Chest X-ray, PA view. Patient: 22 years old, sex F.
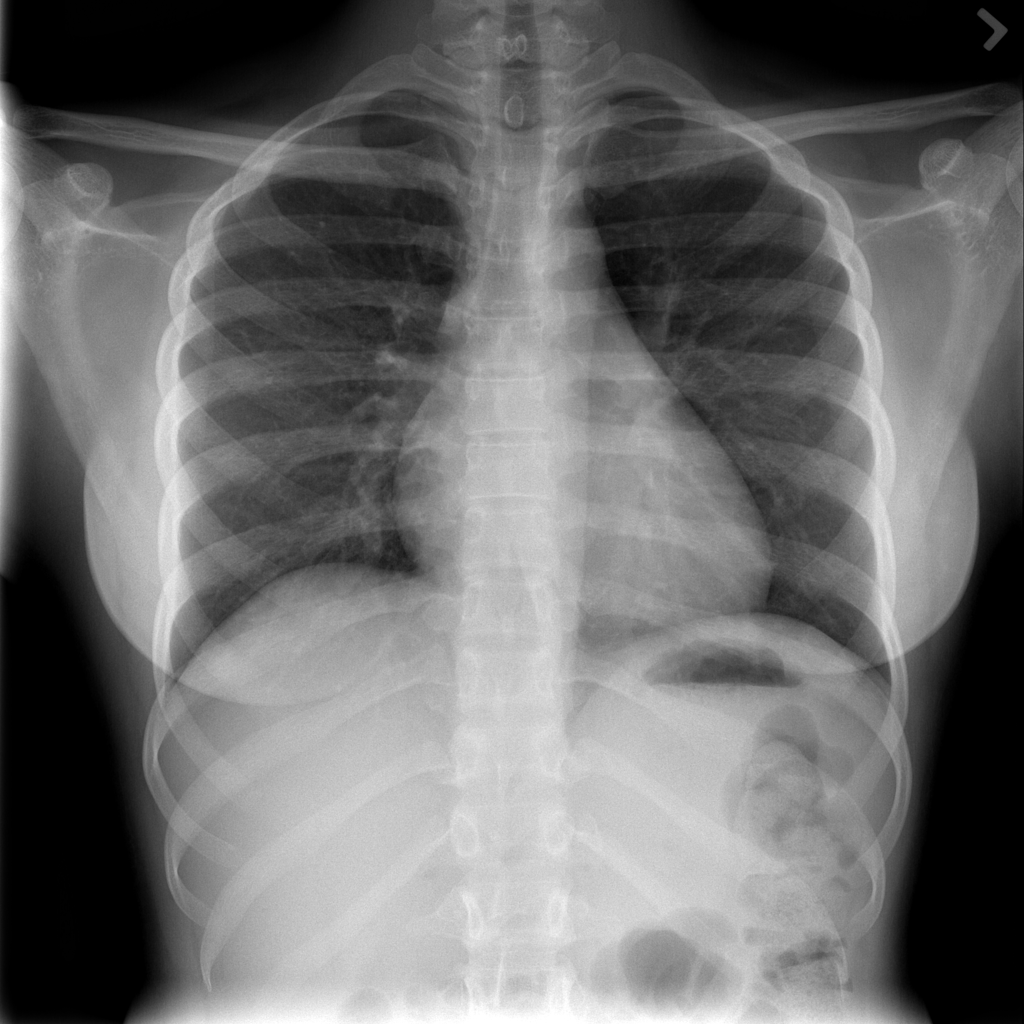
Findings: No Finding